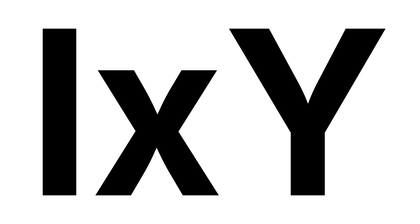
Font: Inter_Bold